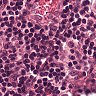
Metastatic tissue present: no